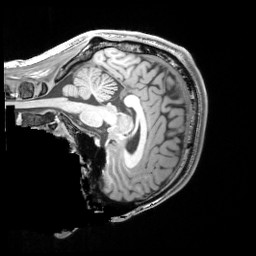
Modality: T1w
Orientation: sagittal
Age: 24
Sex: male
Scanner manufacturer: siemens
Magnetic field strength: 3 T
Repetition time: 2.53 s
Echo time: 0.00326 s